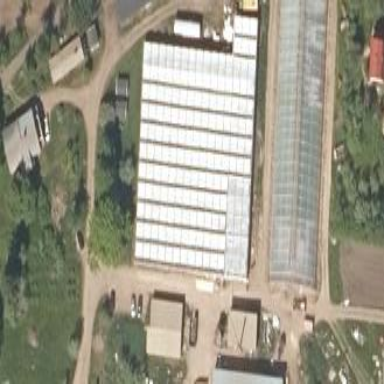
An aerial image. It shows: Greenhouse.